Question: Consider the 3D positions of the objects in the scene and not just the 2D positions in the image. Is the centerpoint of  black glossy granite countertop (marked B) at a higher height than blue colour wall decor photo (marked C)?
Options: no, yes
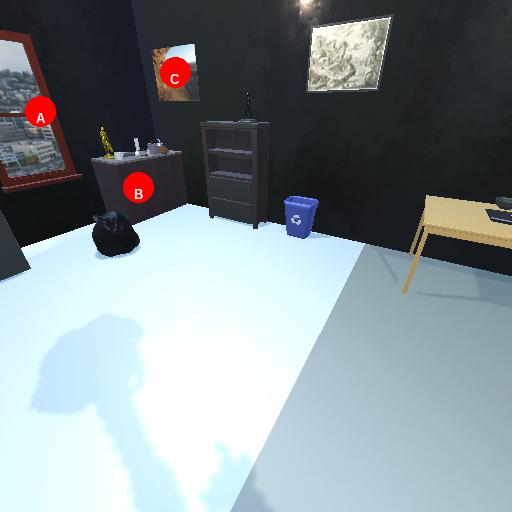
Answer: no